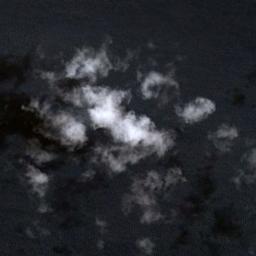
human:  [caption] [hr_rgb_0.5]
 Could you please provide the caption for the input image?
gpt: A substantial cloud of white clouds floated above the hills .

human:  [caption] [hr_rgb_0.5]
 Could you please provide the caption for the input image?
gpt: A few fluffy white clouds are above the sea-land junction .

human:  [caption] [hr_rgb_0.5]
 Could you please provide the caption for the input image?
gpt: The cumulus clouds are located above the land covered by some vegetation .

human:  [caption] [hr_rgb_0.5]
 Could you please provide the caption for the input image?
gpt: The white cloud is above land .

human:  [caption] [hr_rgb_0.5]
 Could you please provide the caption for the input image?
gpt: Some pieces of white clouds over deep-blue sea .